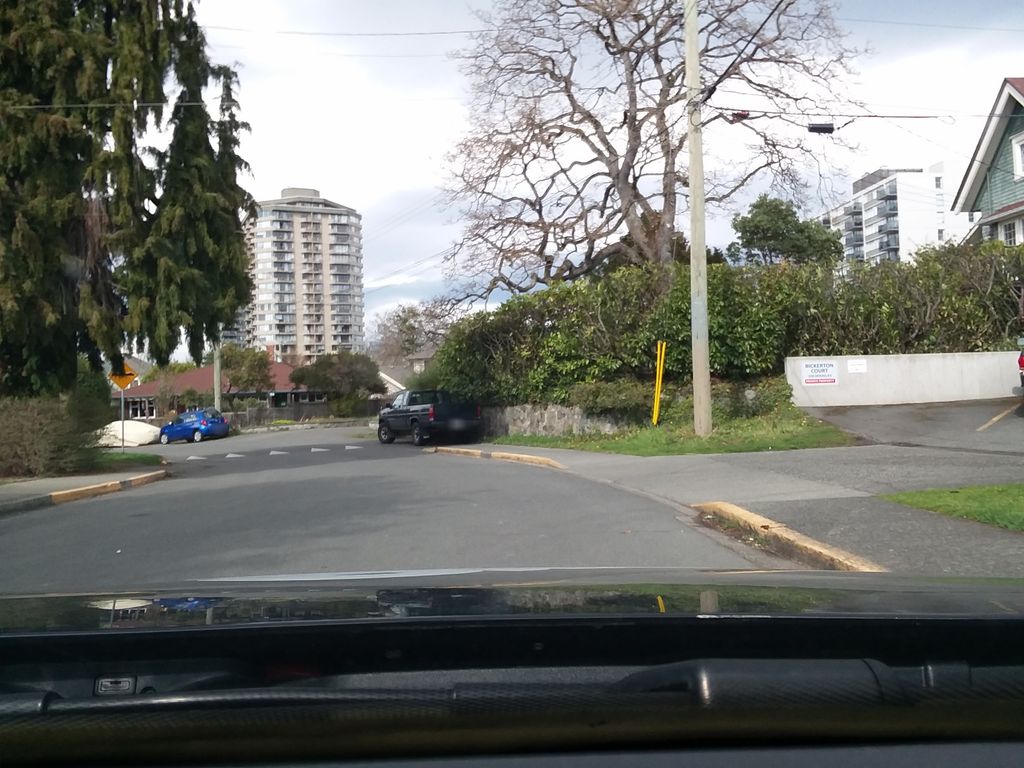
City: victoria